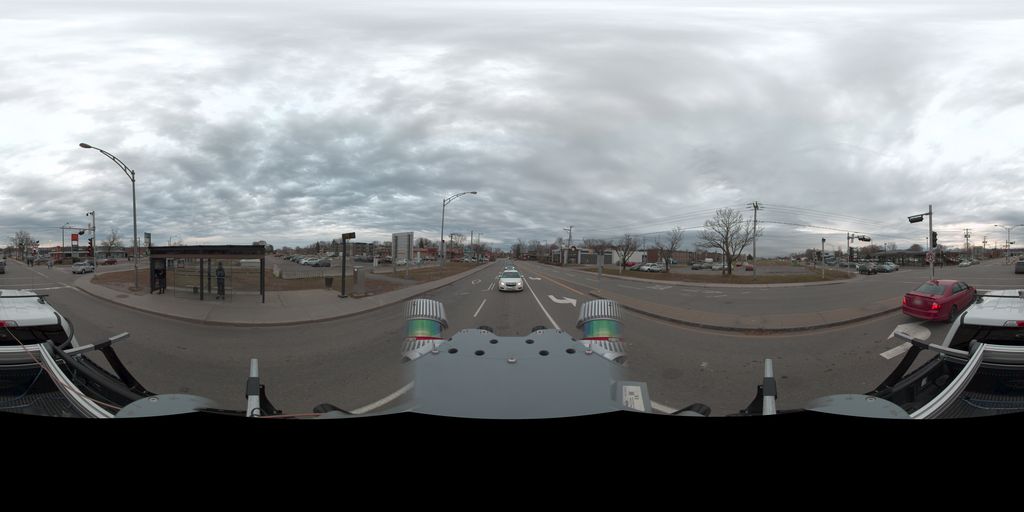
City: quebec_city